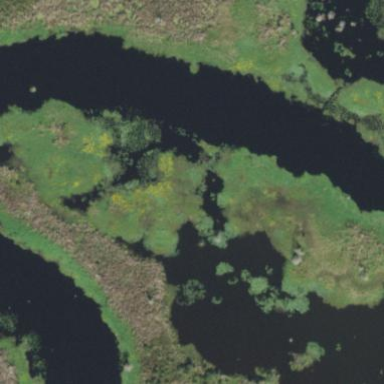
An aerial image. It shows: Marshy wetland area.